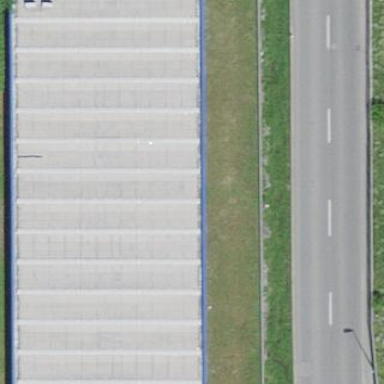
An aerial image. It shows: Industrial building.